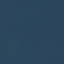
Land use / land cover class: SeaLake